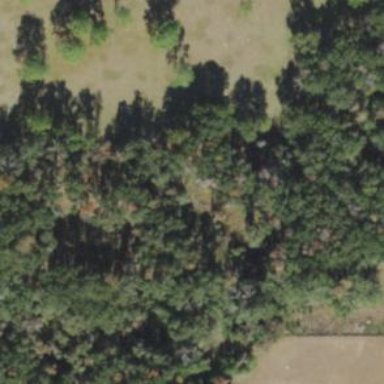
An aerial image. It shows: Beautiful woodland area.